Aerial crown-view tile of a tropical tree (Barro Colorado Island, Panama), acquired 20240918:
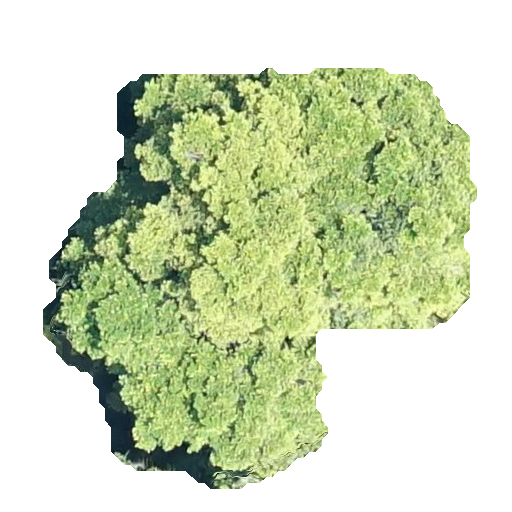
Species: Terminalia amazonia
GBIF accepted scientific name: Terminalia amazonica
Crown area: 197.997 m²